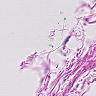
Metastatic tissue present: no